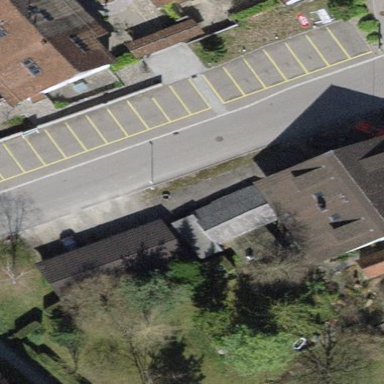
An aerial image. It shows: Parking area with surface.